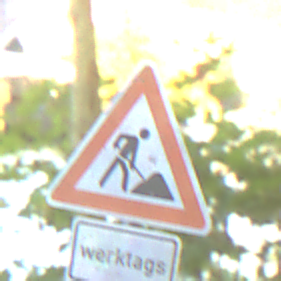
Verkehrszeichen: Arbeitsstelle
Zusatzzeichen unten: ZeitangabenMitBeschraenkungAufWochentage1
Umgebung: Outdoor, Urban
Tageszeit: Midday
Wetter: Clear
Licht: Natural
Jahreszeit: NotSpecified
Kontrast: LowContrast